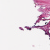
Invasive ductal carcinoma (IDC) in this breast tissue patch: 0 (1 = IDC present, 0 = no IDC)